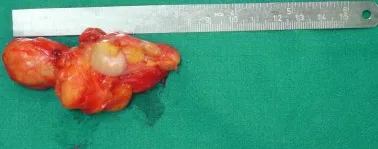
Macroscopically the nodule measuring 7 x 4 x 4 cm and it was encapsulated.
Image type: medical_photograph (other_medical_photograph)